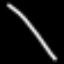
Label: line